Question: Is there possible to create a Console Application based on objective c programming language?
The current option makes it to generate an ANSI C console.

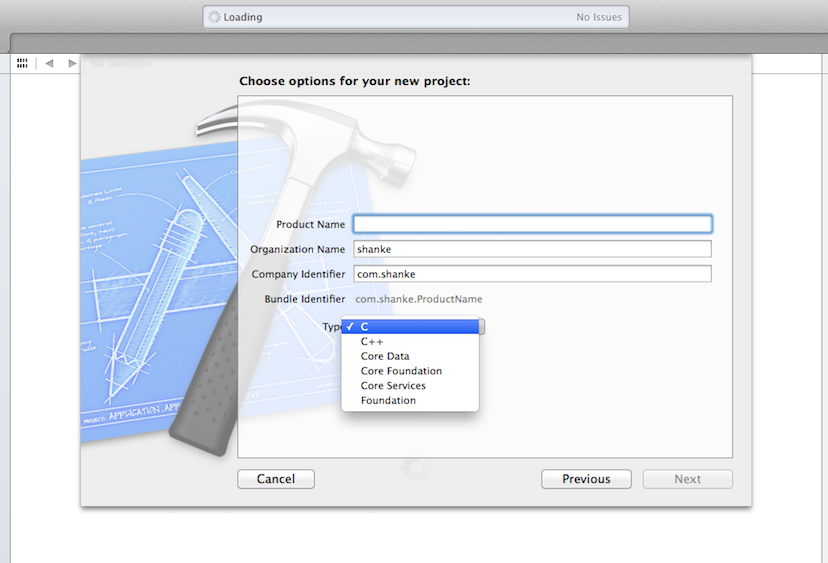
Answer: You should select as your project type to create Foundation framework based Objective-C application.